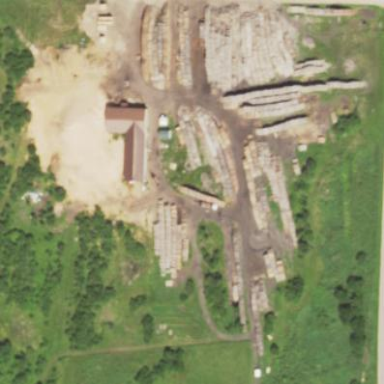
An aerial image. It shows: Industrial area with sawmill.